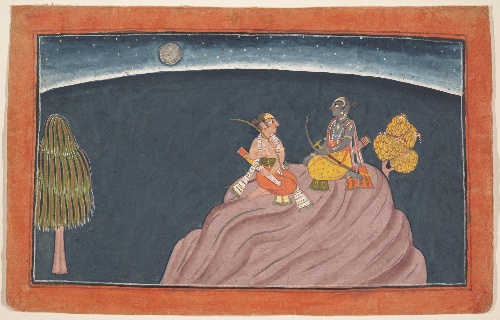
Date: ca. 1690–1710
Object type: Folio
Classification: Paintings
Medium: Ink, opaque watercolor, and silver on paper
Culture: India. Punjab Hills, kingdom of Jammu (Bahu)
Dimensions: 7 x 12 1/8 in. (17.8 x 30.8 cm)
Department: Asian Art
Credit line: Purchase, Cynthia Hazen Polsky Gift, 1999
Accession year: 1999
Repository: Metropolitan Museum of Art, New York, NY
Tags: Bow and Arrow|Men|Trees